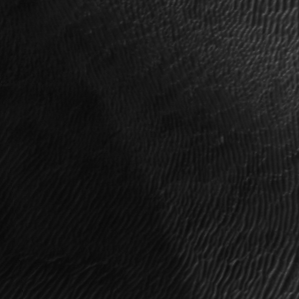
Label: frost